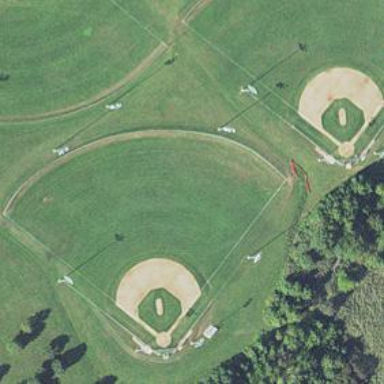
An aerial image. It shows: Grass baseball pitch for leisure and sport.